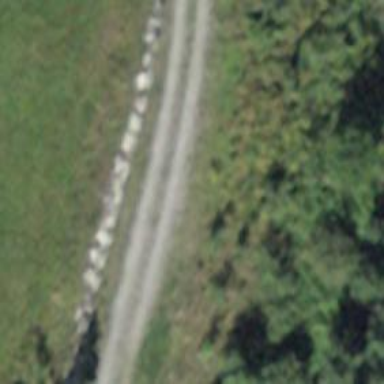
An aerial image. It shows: Track with ground surface of grade 3.